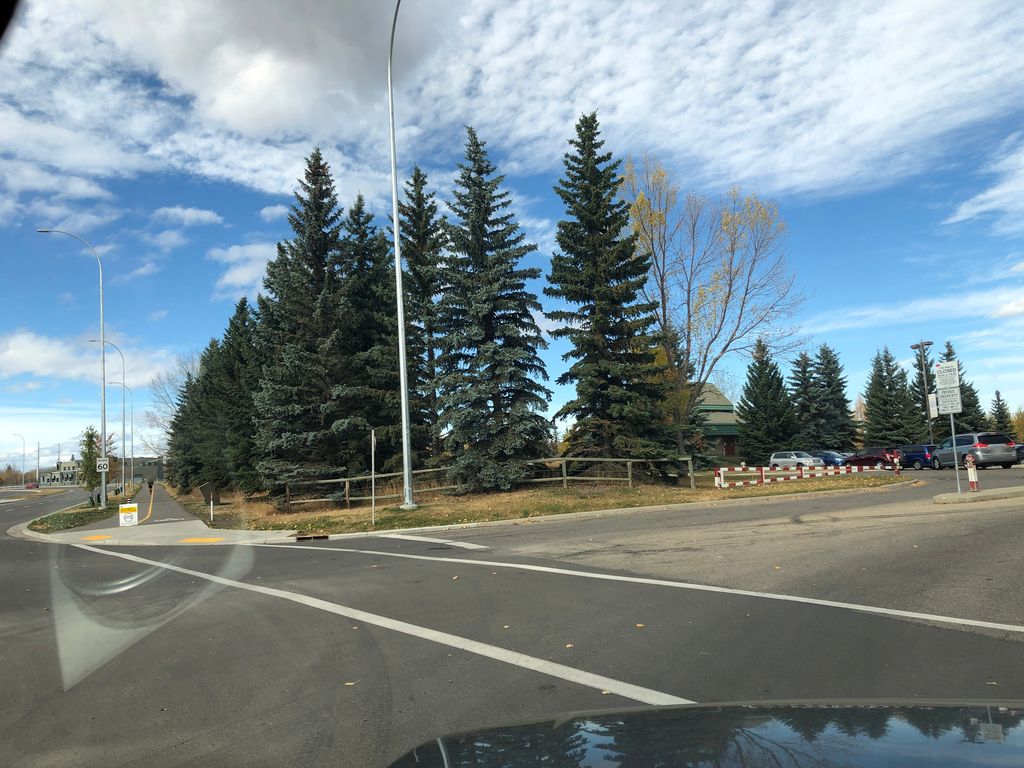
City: calgary